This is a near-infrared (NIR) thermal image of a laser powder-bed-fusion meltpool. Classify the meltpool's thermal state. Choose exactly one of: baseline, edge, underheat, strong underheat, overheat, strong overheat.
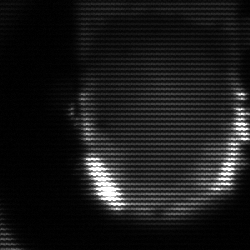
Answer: baseline